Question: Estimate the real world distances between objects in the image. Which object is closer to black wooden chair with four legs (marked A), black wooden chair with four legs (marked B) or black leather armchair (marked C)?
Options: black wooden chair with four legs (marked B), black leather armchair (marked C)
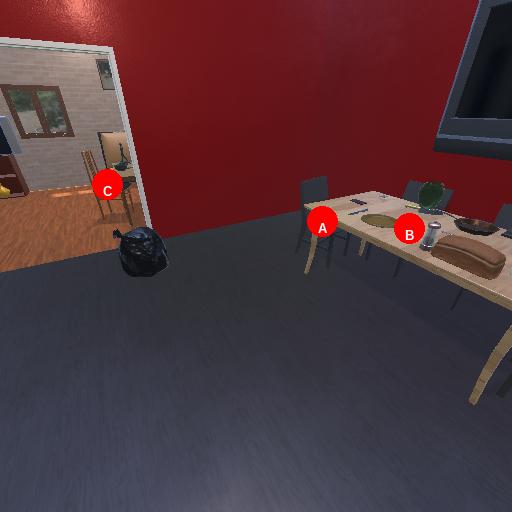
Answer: black wooden chair with four legs (marked B)